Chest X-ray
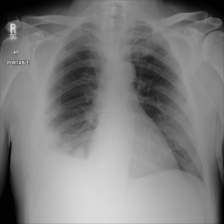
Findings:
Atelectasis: negative
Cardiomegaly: negative
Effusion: negative
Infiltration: negative
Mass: negative
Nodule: negative
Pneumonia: negative
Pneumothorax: negative
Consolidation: negative
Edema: negative
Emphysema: negative
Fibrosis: negative
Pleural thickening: negative
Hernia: negative